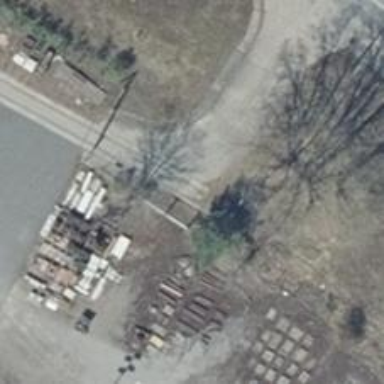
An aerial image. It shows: Unused railway yard.